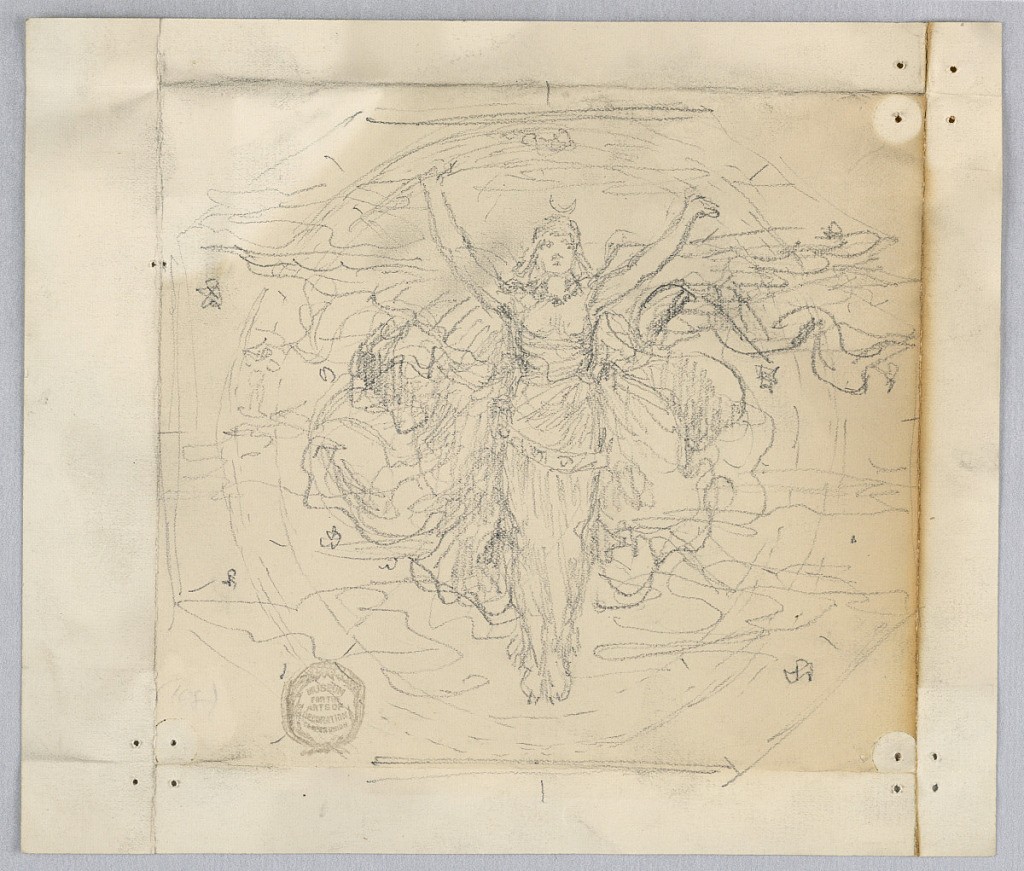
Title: Study for "Zodiac"
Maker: Francis Augustus Lathrop, American, 1849–1909
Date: ca. 1894
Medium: Graphite on paper
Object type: Drawing
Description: Sketch of figures in loose garments.